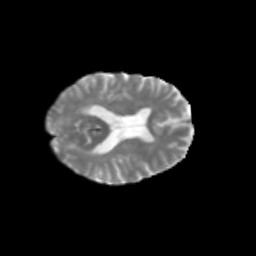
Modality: T2w
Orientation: axial
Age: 43
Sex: female
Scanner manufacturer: siemens
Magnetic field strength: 3 T
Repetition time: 1.8 s
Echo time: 0.07 s